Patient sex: F
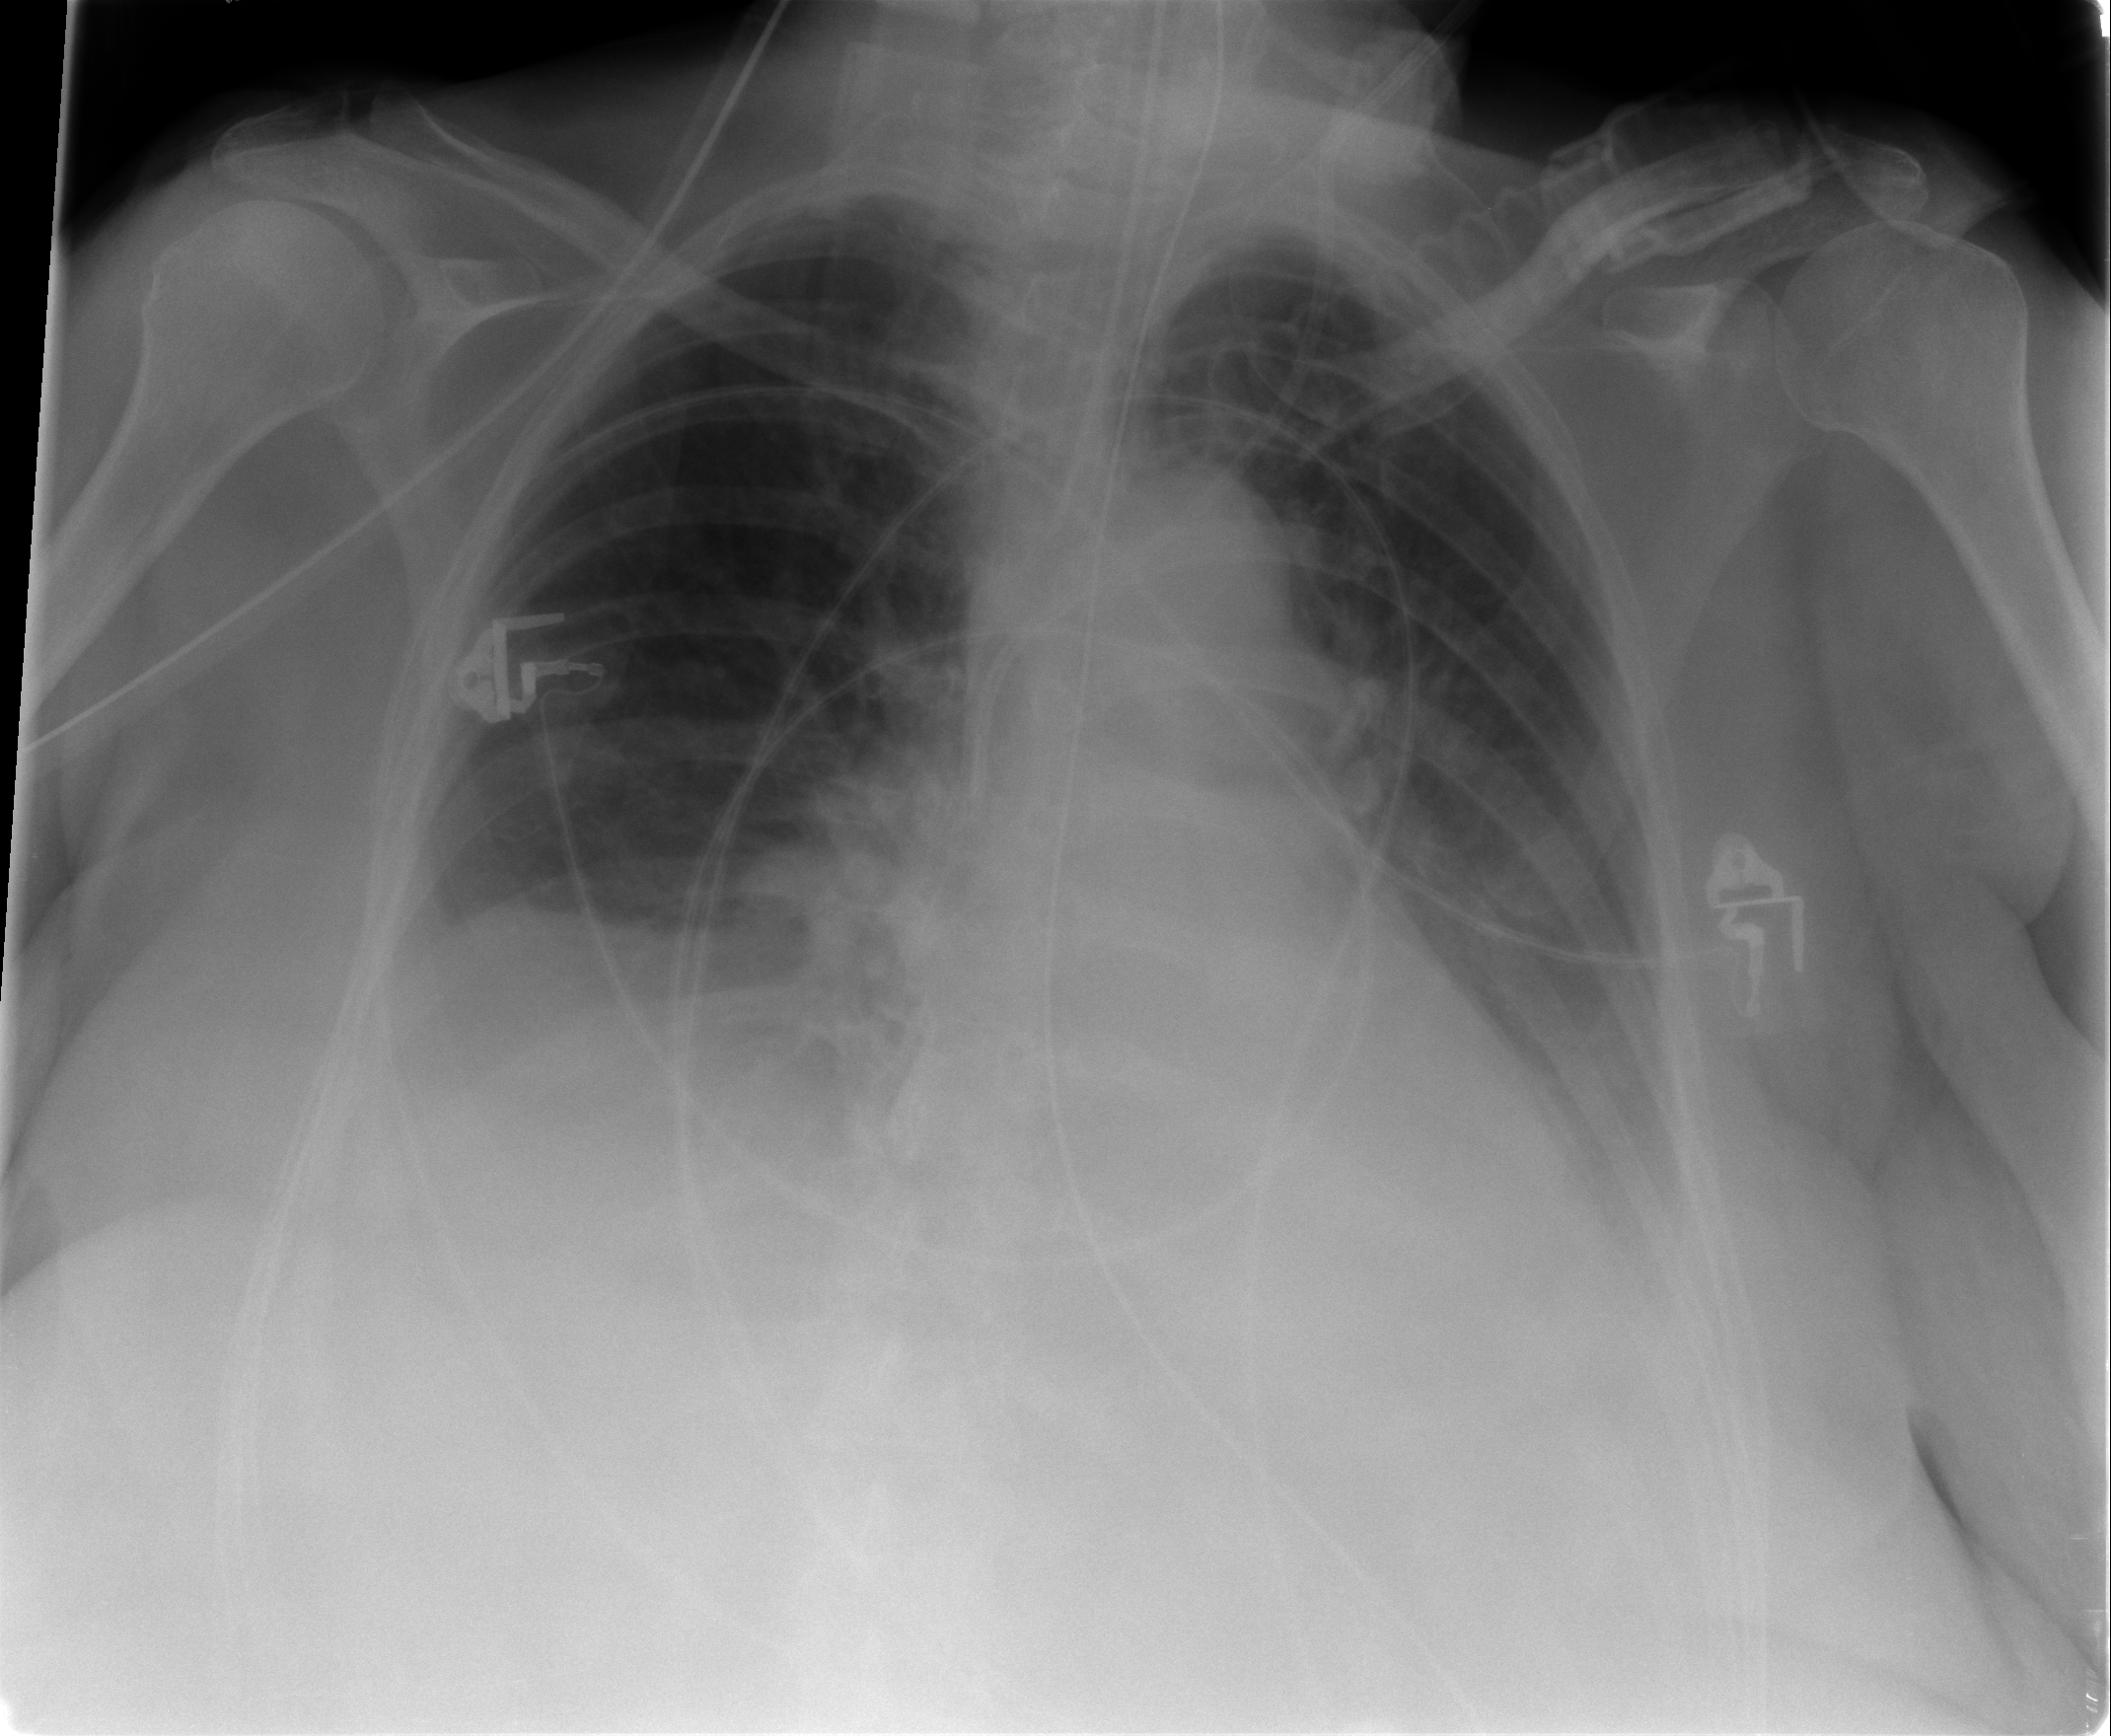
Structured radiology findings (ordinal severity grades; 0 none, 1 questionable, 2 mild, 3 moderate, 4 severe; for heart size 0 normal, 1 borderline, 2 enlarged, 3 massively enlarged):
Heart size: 0
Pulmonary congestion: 0
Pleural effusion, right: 2
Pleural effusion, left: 2
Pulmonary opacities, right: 0
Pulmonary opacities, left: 0
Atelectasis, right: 2
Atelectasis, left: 2